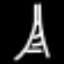
Label: The Eiffel Tower